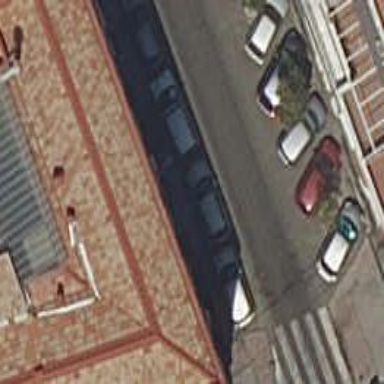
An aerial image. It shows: Restaurant.